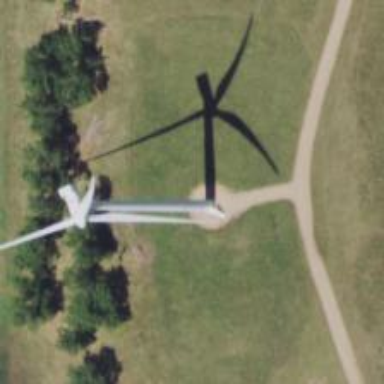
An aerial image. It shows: Wind generator with horizontal axis. The generator is wind turbine.